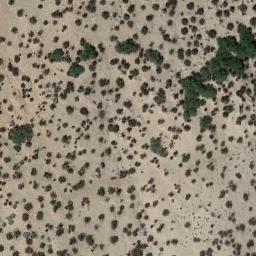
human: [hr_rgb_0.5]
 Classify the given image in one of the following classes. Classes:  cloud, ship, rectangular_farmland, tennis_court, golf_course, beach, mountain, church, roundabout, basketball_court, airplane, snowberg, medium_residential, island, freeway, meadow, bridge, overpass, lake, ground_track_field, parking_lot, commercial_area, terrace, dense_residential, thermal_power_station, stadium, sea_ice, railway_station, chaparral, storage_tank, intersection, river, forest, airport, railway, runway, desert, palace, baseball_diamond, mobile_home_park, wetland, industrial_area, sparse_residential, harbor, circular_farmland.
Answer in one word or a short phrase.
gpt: chaparral